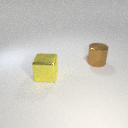
large brown metal cylinder behind large yellow metal cube